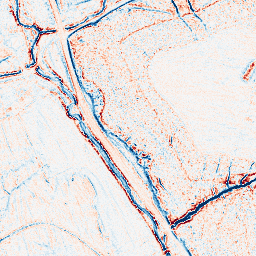
Category: edge_preserving
Decomposition family: anisotropic_diffusion
Decomposition parameters: iterations: 20
kappa: 10
gamma: 0.05
Upsampling method: bicubic
Upsampling parameters: scale: 8
Upsampling scale: 8